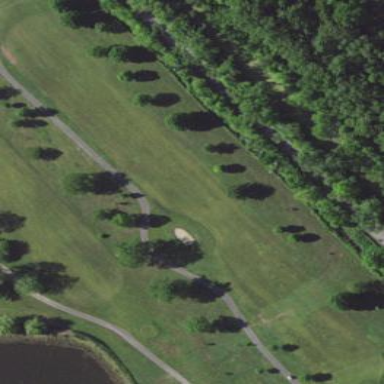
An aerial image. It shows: Well-maintained grassy area designated for golfing. It is mown fairway used for the sport of golf.